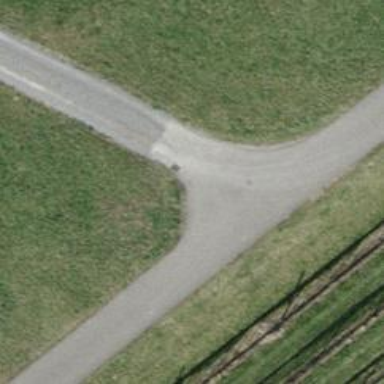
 suitable for agricultural use. The track is made of grass paver."